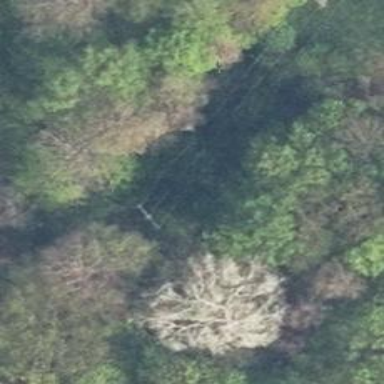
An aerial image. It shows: Minor power line.